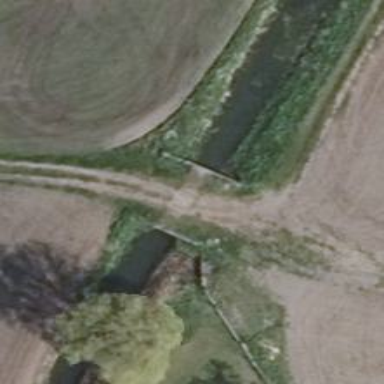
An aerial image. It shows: Culvert tunnel.